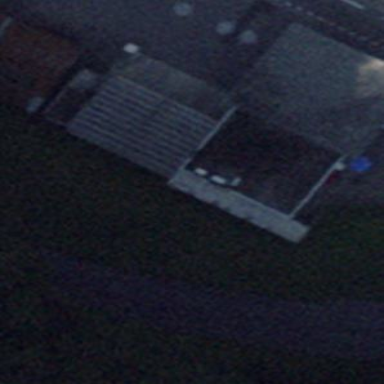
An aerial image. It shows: View of roof of building.